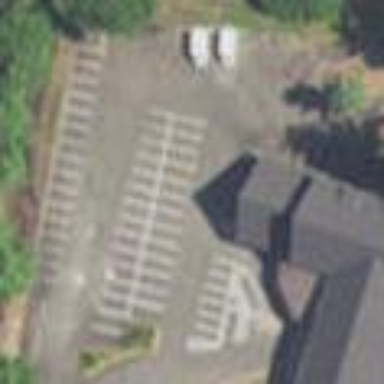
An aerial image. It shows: Parking area with asphalt surface.